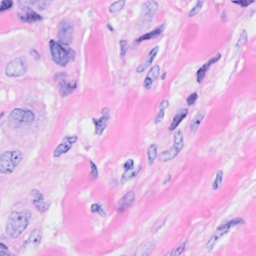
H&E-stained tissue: Breast